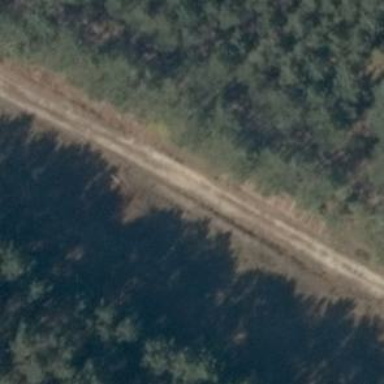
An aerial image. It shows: Track with ground surface of grade 5.